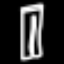
Label: pants